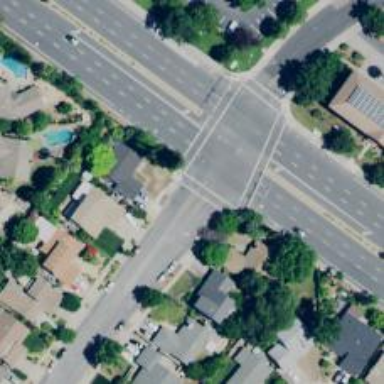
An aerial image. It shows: Solid stop line on the road.